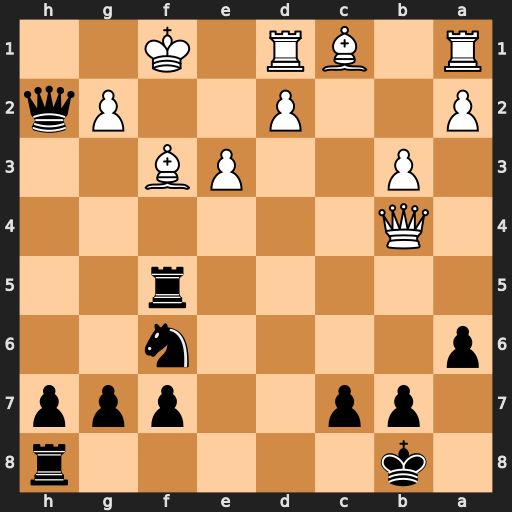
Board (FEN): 1k5r/1pp2ppp/p4n2/5r2/1Q6/1P2PB2/P2P2Pq/R1BR1K2
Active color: b
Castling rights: -
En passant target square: -
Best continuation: Rxf3+ gxf3 Nh5 Qg4 Ng3+ Qxg3 Qxg3